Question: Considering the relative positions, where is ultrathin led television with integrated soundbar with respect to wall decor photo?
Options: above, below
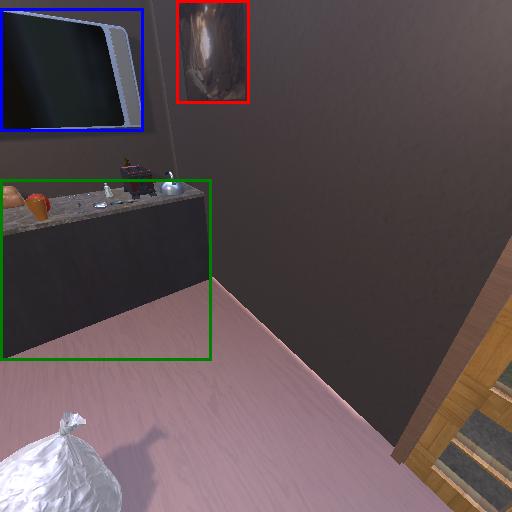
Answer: above